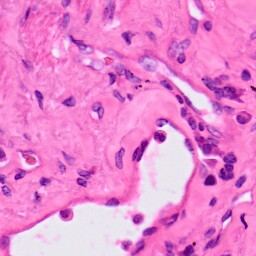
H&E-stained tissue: Lung